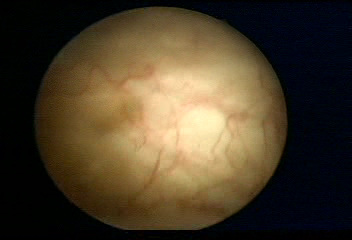
Modality: WLC
Class: Normal mucosa
Bladder cancer association: No